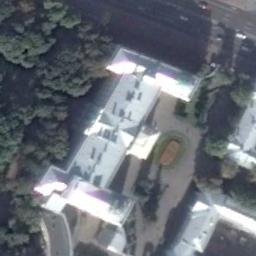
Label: palace